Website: macys
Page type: account-dashboard
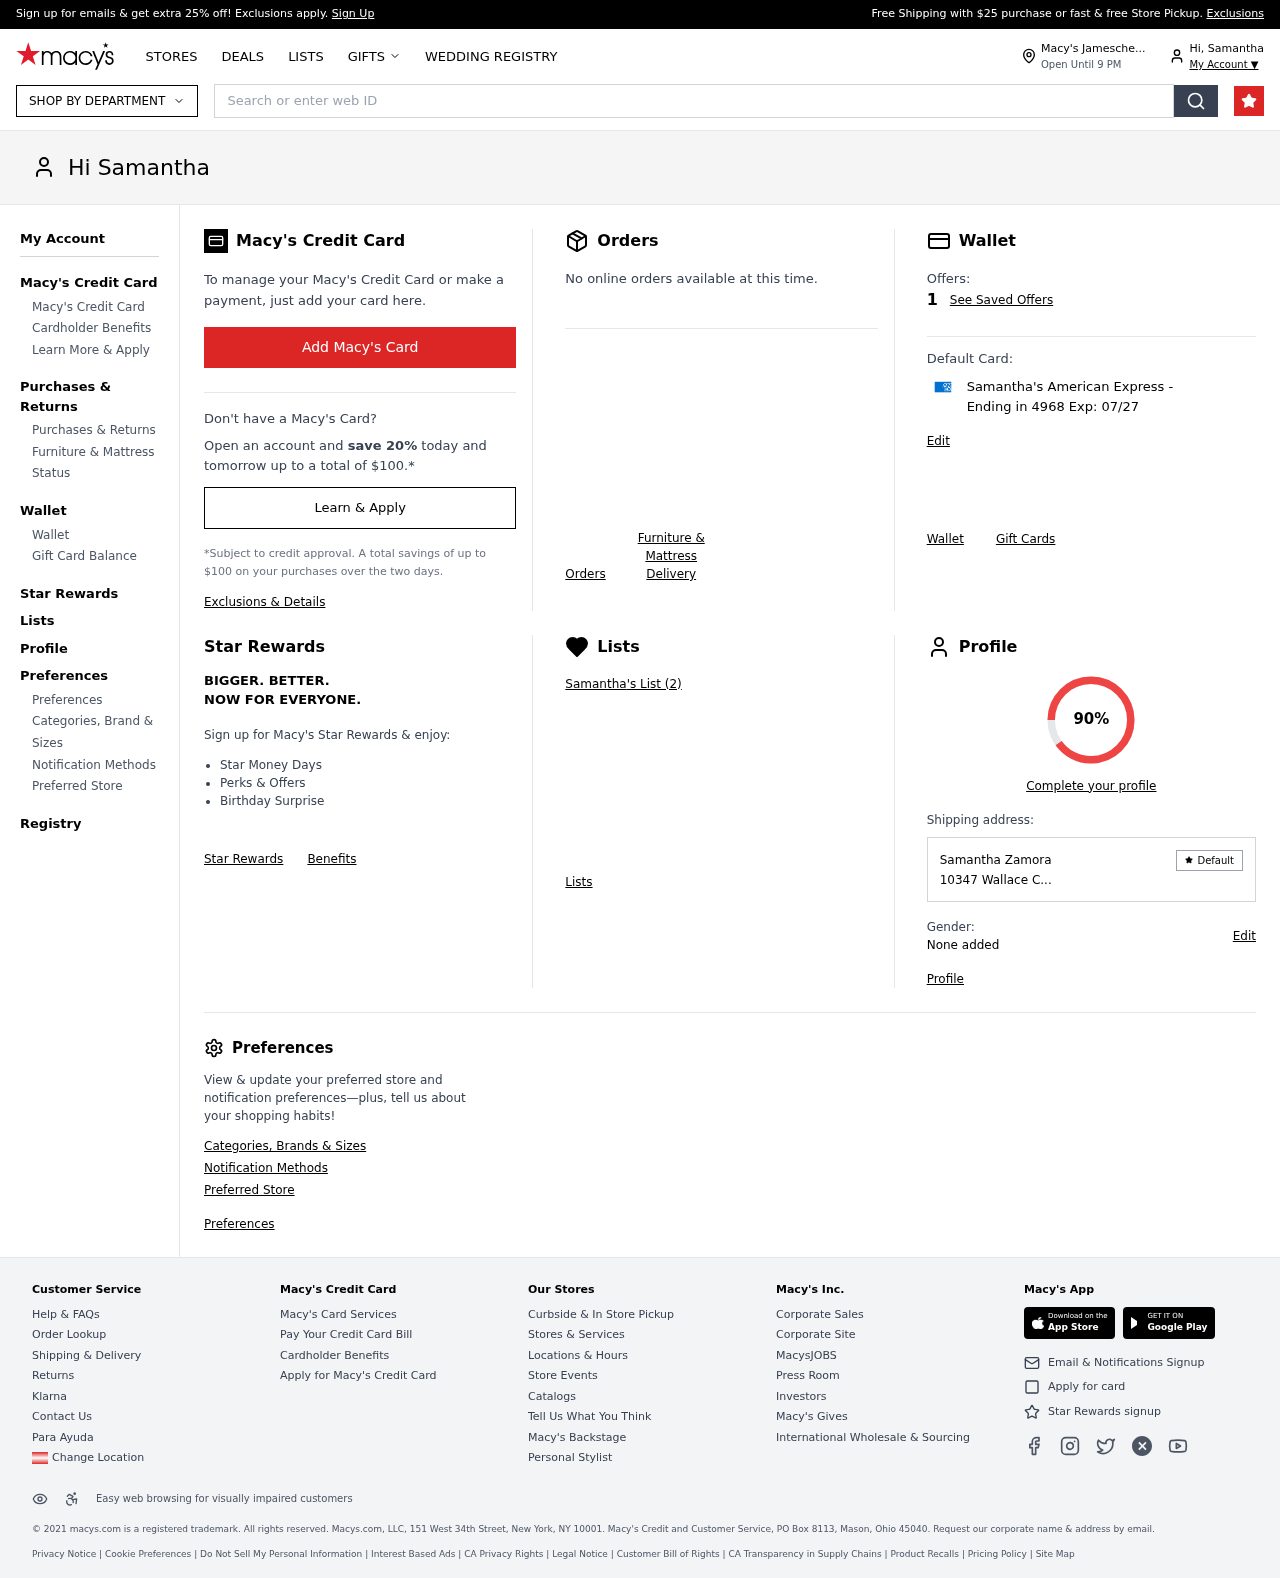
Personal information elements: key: PII_CARD_LAST4
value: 4968
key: PII_CARD_TYPE
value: American Express
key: PII_CITY
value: Jamesche
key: PII_FIRSTNAME
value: Samantha
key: PII_FULLNAME
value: Samantha Zamora
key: PII_STREET
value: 10347 Wallace C
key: PII_CARD_EXPIRY
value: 07/27
Search elements: key: HEADER_SEARCH
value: Search or enter web ID